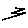
Label: zigzag